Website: lowes
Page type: account-selection
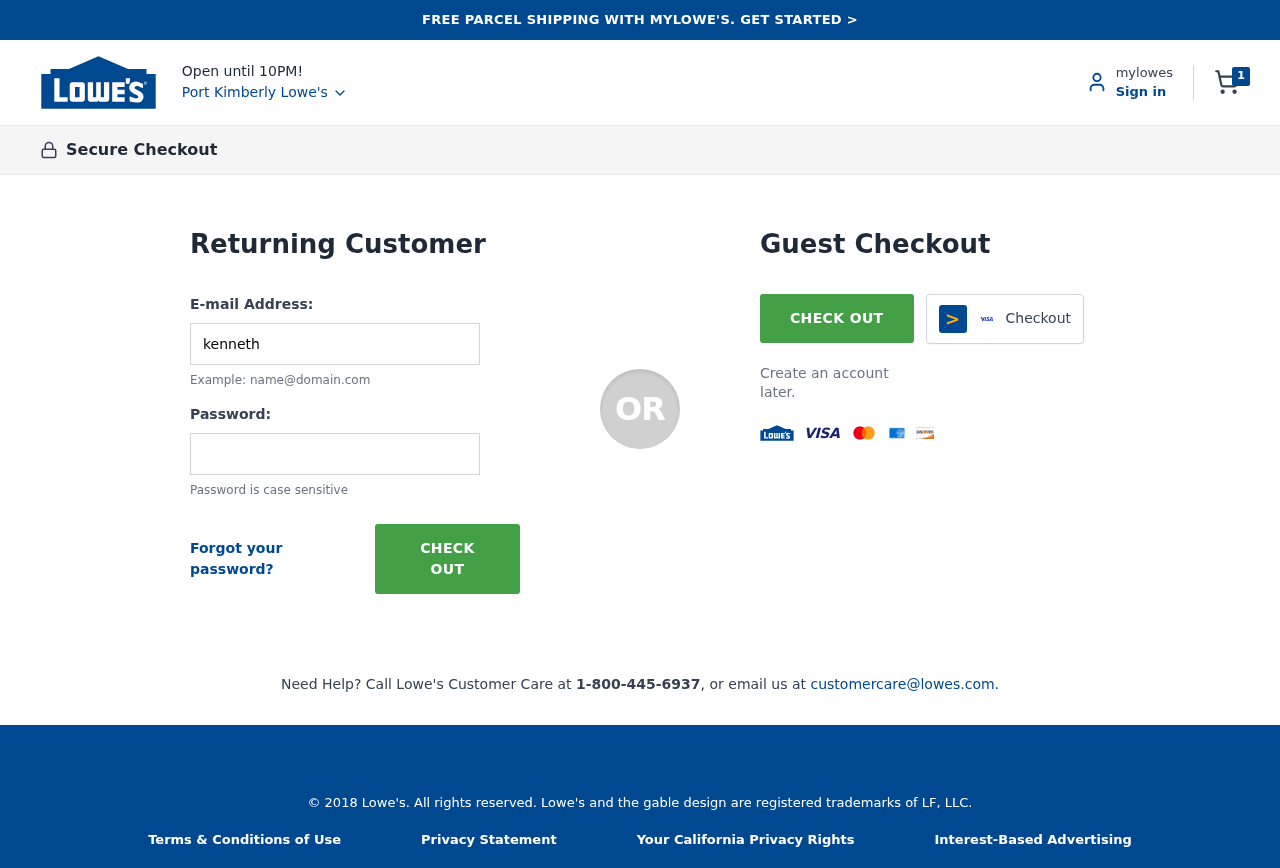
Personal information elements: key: PII_CITY
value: Port Kimberly Lowe's
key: PII_LOGIN_USERNAME
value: kenneth_meza
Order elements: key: ORDER_NUM_ITEMS
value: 1